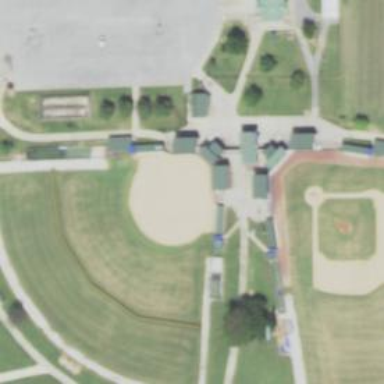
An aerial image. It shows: Baseball pitch for leisure and sports activities.